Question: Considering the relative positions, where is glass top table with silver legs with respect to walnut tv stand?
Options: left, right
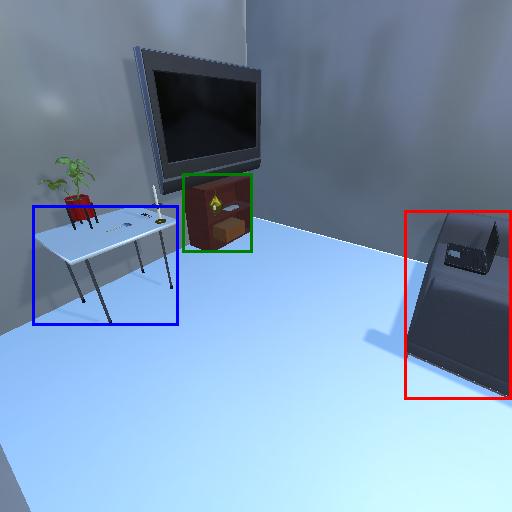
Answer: left